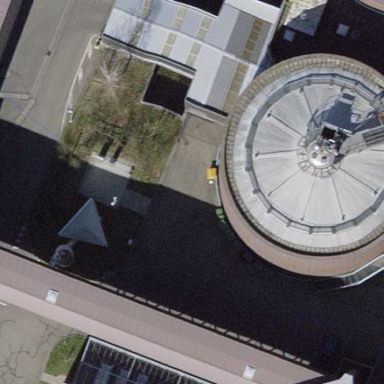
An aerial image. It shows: Part of building.